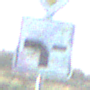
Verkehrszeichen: VerlaufVorfahrtsstrasse6
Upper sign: Vorfahrtsstrasse
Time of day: MorningAfternoon
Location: Outdoor (Nature)
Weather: Clear
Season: NotSpecified
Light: Natural